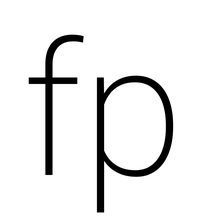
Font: Roboto_ExtraLight